Question: I'm writing a Quicklook generator plugin for a GPS logging file format ('.fit' files). I've shoved something together which loads the file and plots the path using the 'NSGraphics'/'NSBezier' stuff:

(the horrible code for the above <URL>
This is fine, but it would be much nicer to display this over Google Maps data or similar (the recorded tracks cover a fairly small distance - e.g the above covers about 20km by 10km - too small to display on a single map of the earth, so the map needs to be dynamically loaded somehow)
Things I've tried so far:
1. Returning HTML which shows a Javascript GMap instance. Doesn't work as the Quicklook HTML rendering doesn't allow Javascript (or Flash, Java etc)
2. Returning HTML containing a static Google Maps image. Quicklook wont load remote images.
3. Getting a NSGraphicsContext and displaying a standard WebKitView into this, modified from some thumbnailing code - this errors because you cannot initialise WebKit from a secondary thread (which seems to work fine for thumbnails, but not previews?)
With '2.' I could possibly download the static Google Map image in ObjC, then display that with HTML, but the static map isn't ideal (fixed size so no zooming, and potentially slow to initially load)
I came across <URL> which I've not tried yet, but since it's WebKit based, I suspect it will have the same issue as '3.'
Is there some way of displaying a map in a Quicklook that I am overlooking?
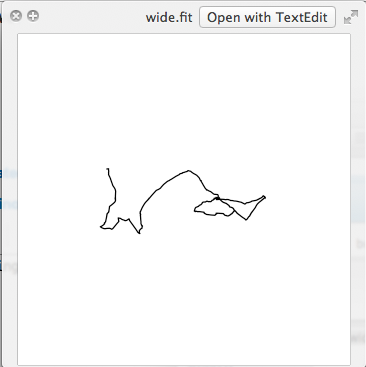
Answer: - trying to get Google data directly in your generator (whatever way you try to do it) is not possible as the host of your plug-in is sandboxed and denies any connection to the network- trying to return HTML data and some clever javascript won't work either as the Quick Look panel also protects against network access for security reason and there is no public way to work that around
I am afraid you won't find a real solution to your problem, except by using your own map data.
Still, your use case is interesting and you should file a bug to <URL>.